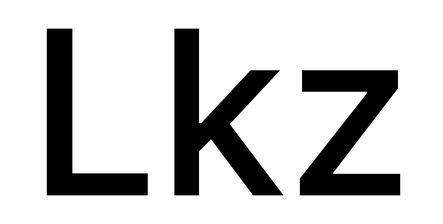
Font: Inter_Medium